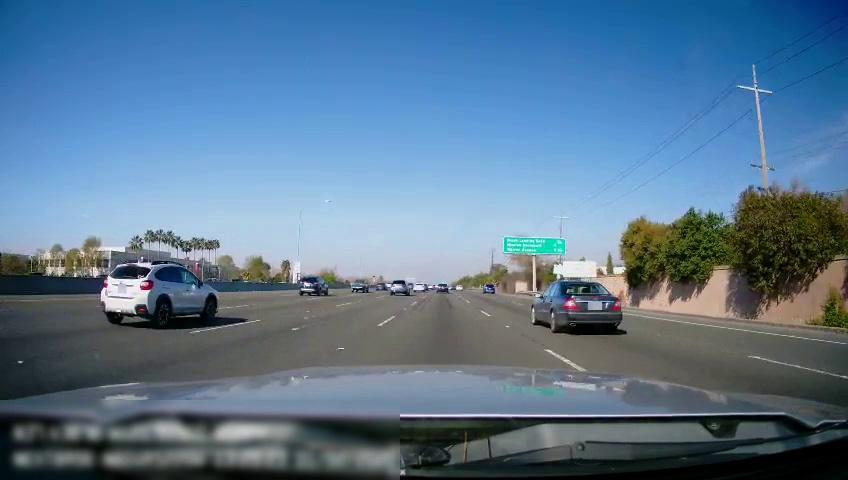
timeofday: Day
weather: Sunny
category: Drivable Space
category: Vehicles | Car
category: Vehicles | SUV
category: Vehicles | SUV
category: Vehicles | Car
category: Vehicles | Truck
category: Vehicles | Car
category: Vehicles | SUV
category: Vehicles | SUV
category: Vehicles | SUV
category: Lanes | Alternate Lane
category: Lanes | Alternate Lane
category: Lanes | Alternate Lane
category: Lanes | Current Lane
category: Lanes | Alternate Lane
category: Lanes | Alternate Lane
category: Lanes | Alternate Lane
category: Lanes | Alternate Lane
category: Traffic | Signs
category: Traffic | Signs